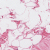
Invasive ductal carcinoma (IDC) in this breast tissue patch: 0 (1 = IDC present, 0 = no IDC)